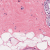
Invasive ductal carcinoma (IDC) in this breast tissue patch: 0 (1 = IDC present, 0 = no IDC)